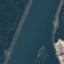
Land use / land cover class: River